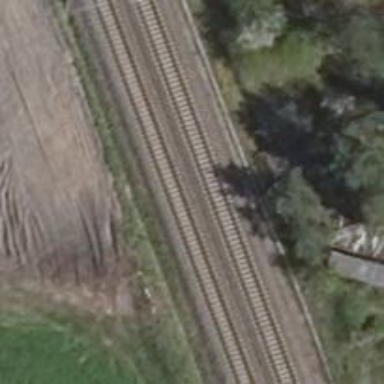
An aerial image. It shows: Railway signal.